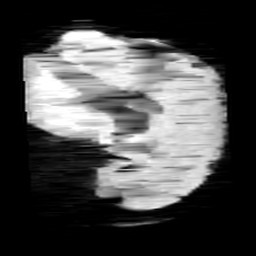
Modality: minIP
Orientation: sagittal
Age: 11
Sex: female
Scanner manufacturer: siemens
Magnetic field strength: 3 T
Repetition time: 0.027 s
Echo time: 0.02 s